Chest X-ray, AP view. Patient: 74 years old, sex F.
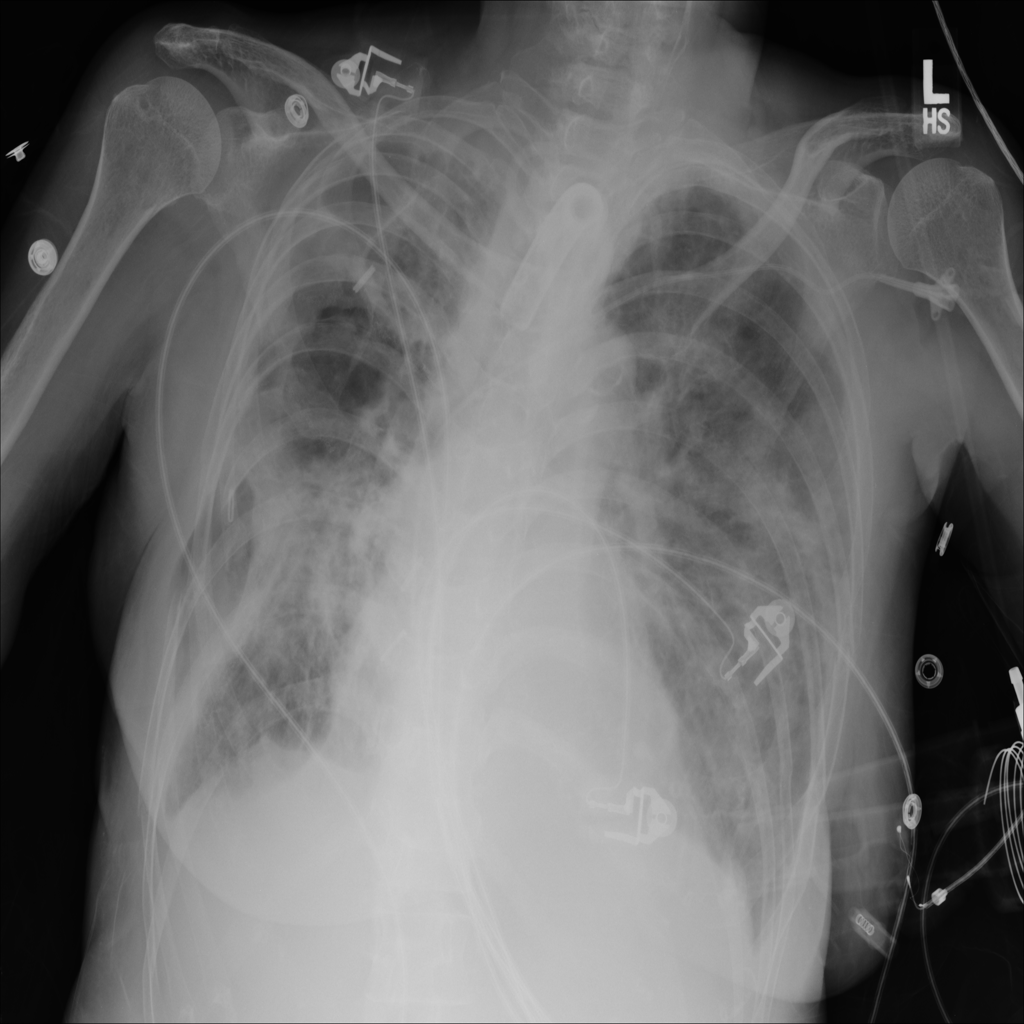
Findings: No Finding